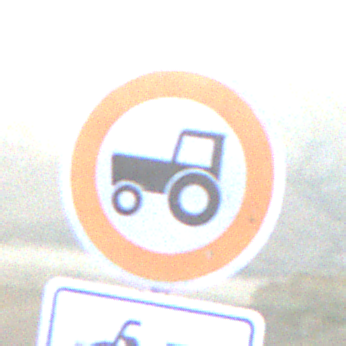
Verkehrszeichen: VerbotKraftfahrzeugeZuegeNichtSchneller25
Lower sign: EinspurigeFahrzeugeFrei2
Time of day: SunriseSunset
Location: Outdoor (Nature)
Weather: PartlyCloudy
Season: NotSpecified
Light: Natural